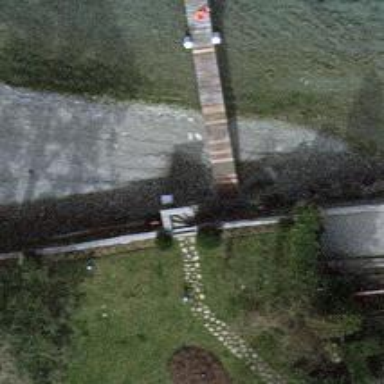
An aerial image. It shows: Man-made pier.